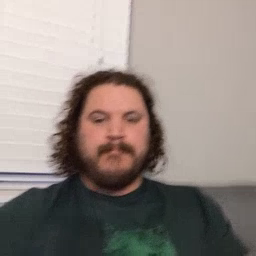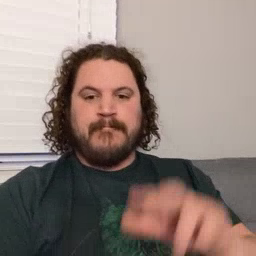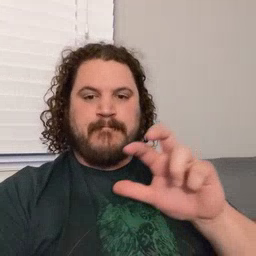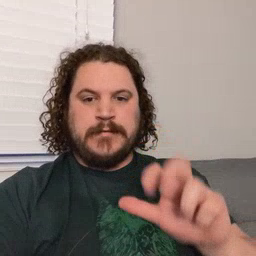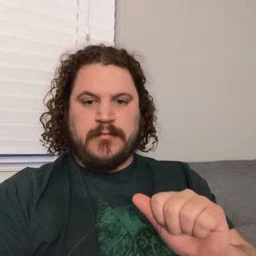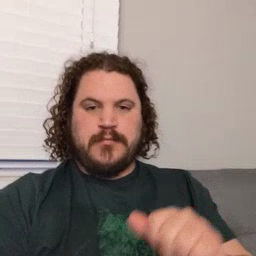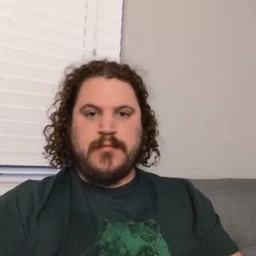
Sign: pizza